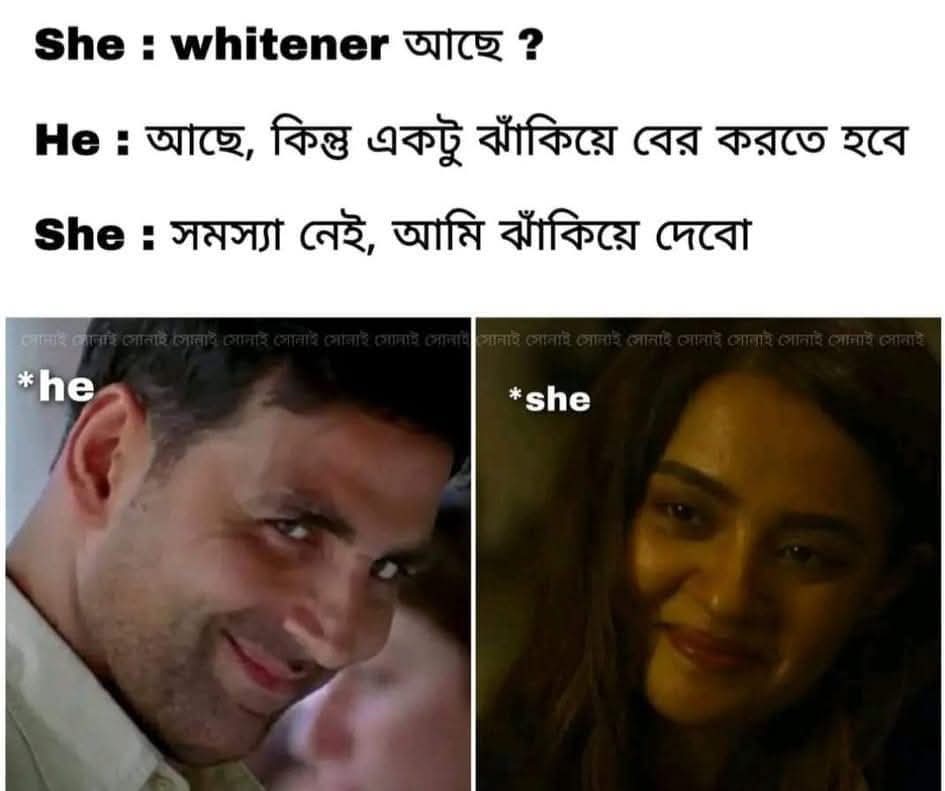
Text: She: whitener আছে?
He :
আছে, কিন্তু একটু ঝাঁকিয়ে বের করতে হবে
She : সমস্যা নেই, আমি ঝাঁকিয়ে দেবো
Label: Non Hate